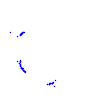
Particle: kaon